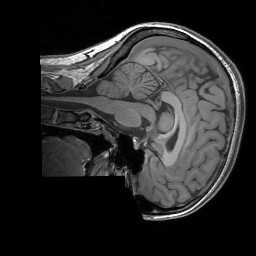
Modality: T1w
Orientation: sagittal